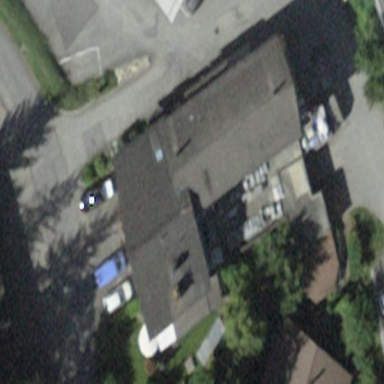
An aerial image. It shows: Commercial building.